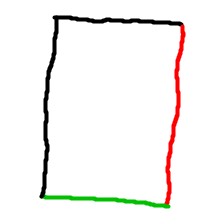
Shape: rectangle